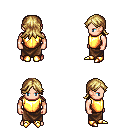
a pixel art fantasy rpg character, male body template, human, light skin, gold chest armor, robe skirt, blonde loose hair, gold boots, four views (front, back, left, right), 2x2 character sprite sheet, small pixel art, hard edges, no anti-aliasing